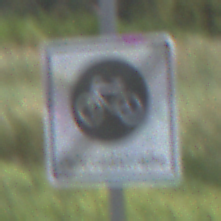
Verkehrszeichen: EndeFahrradstrasse
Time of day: Midday
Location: Outdoor (Nature)
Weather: PartlyCloudy
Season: NotSpecified
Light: Natural